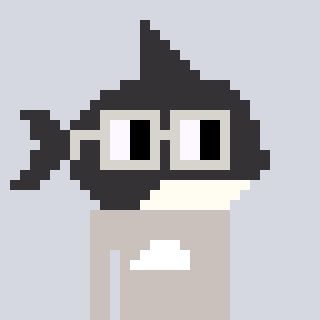
a pixel art character with square light gray glasses, a orca-shaped head and a foggrey-colored body on a cool background